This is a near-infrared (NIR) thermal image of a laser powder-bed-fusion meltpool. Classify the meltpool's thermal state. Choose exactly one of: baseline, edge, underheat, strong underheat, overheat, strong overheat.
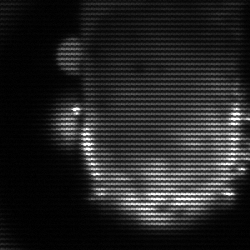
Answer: baseline